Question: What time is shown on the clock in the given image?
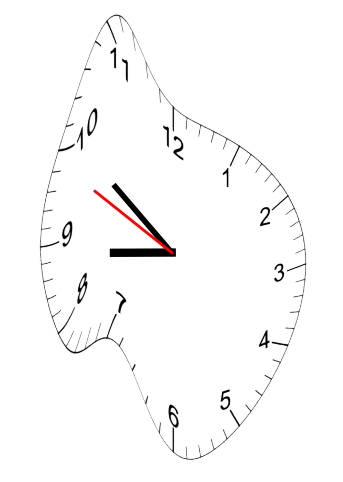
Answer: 08:50:49